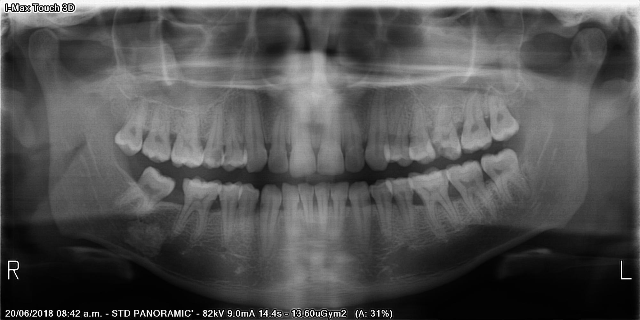
adult